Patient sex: M
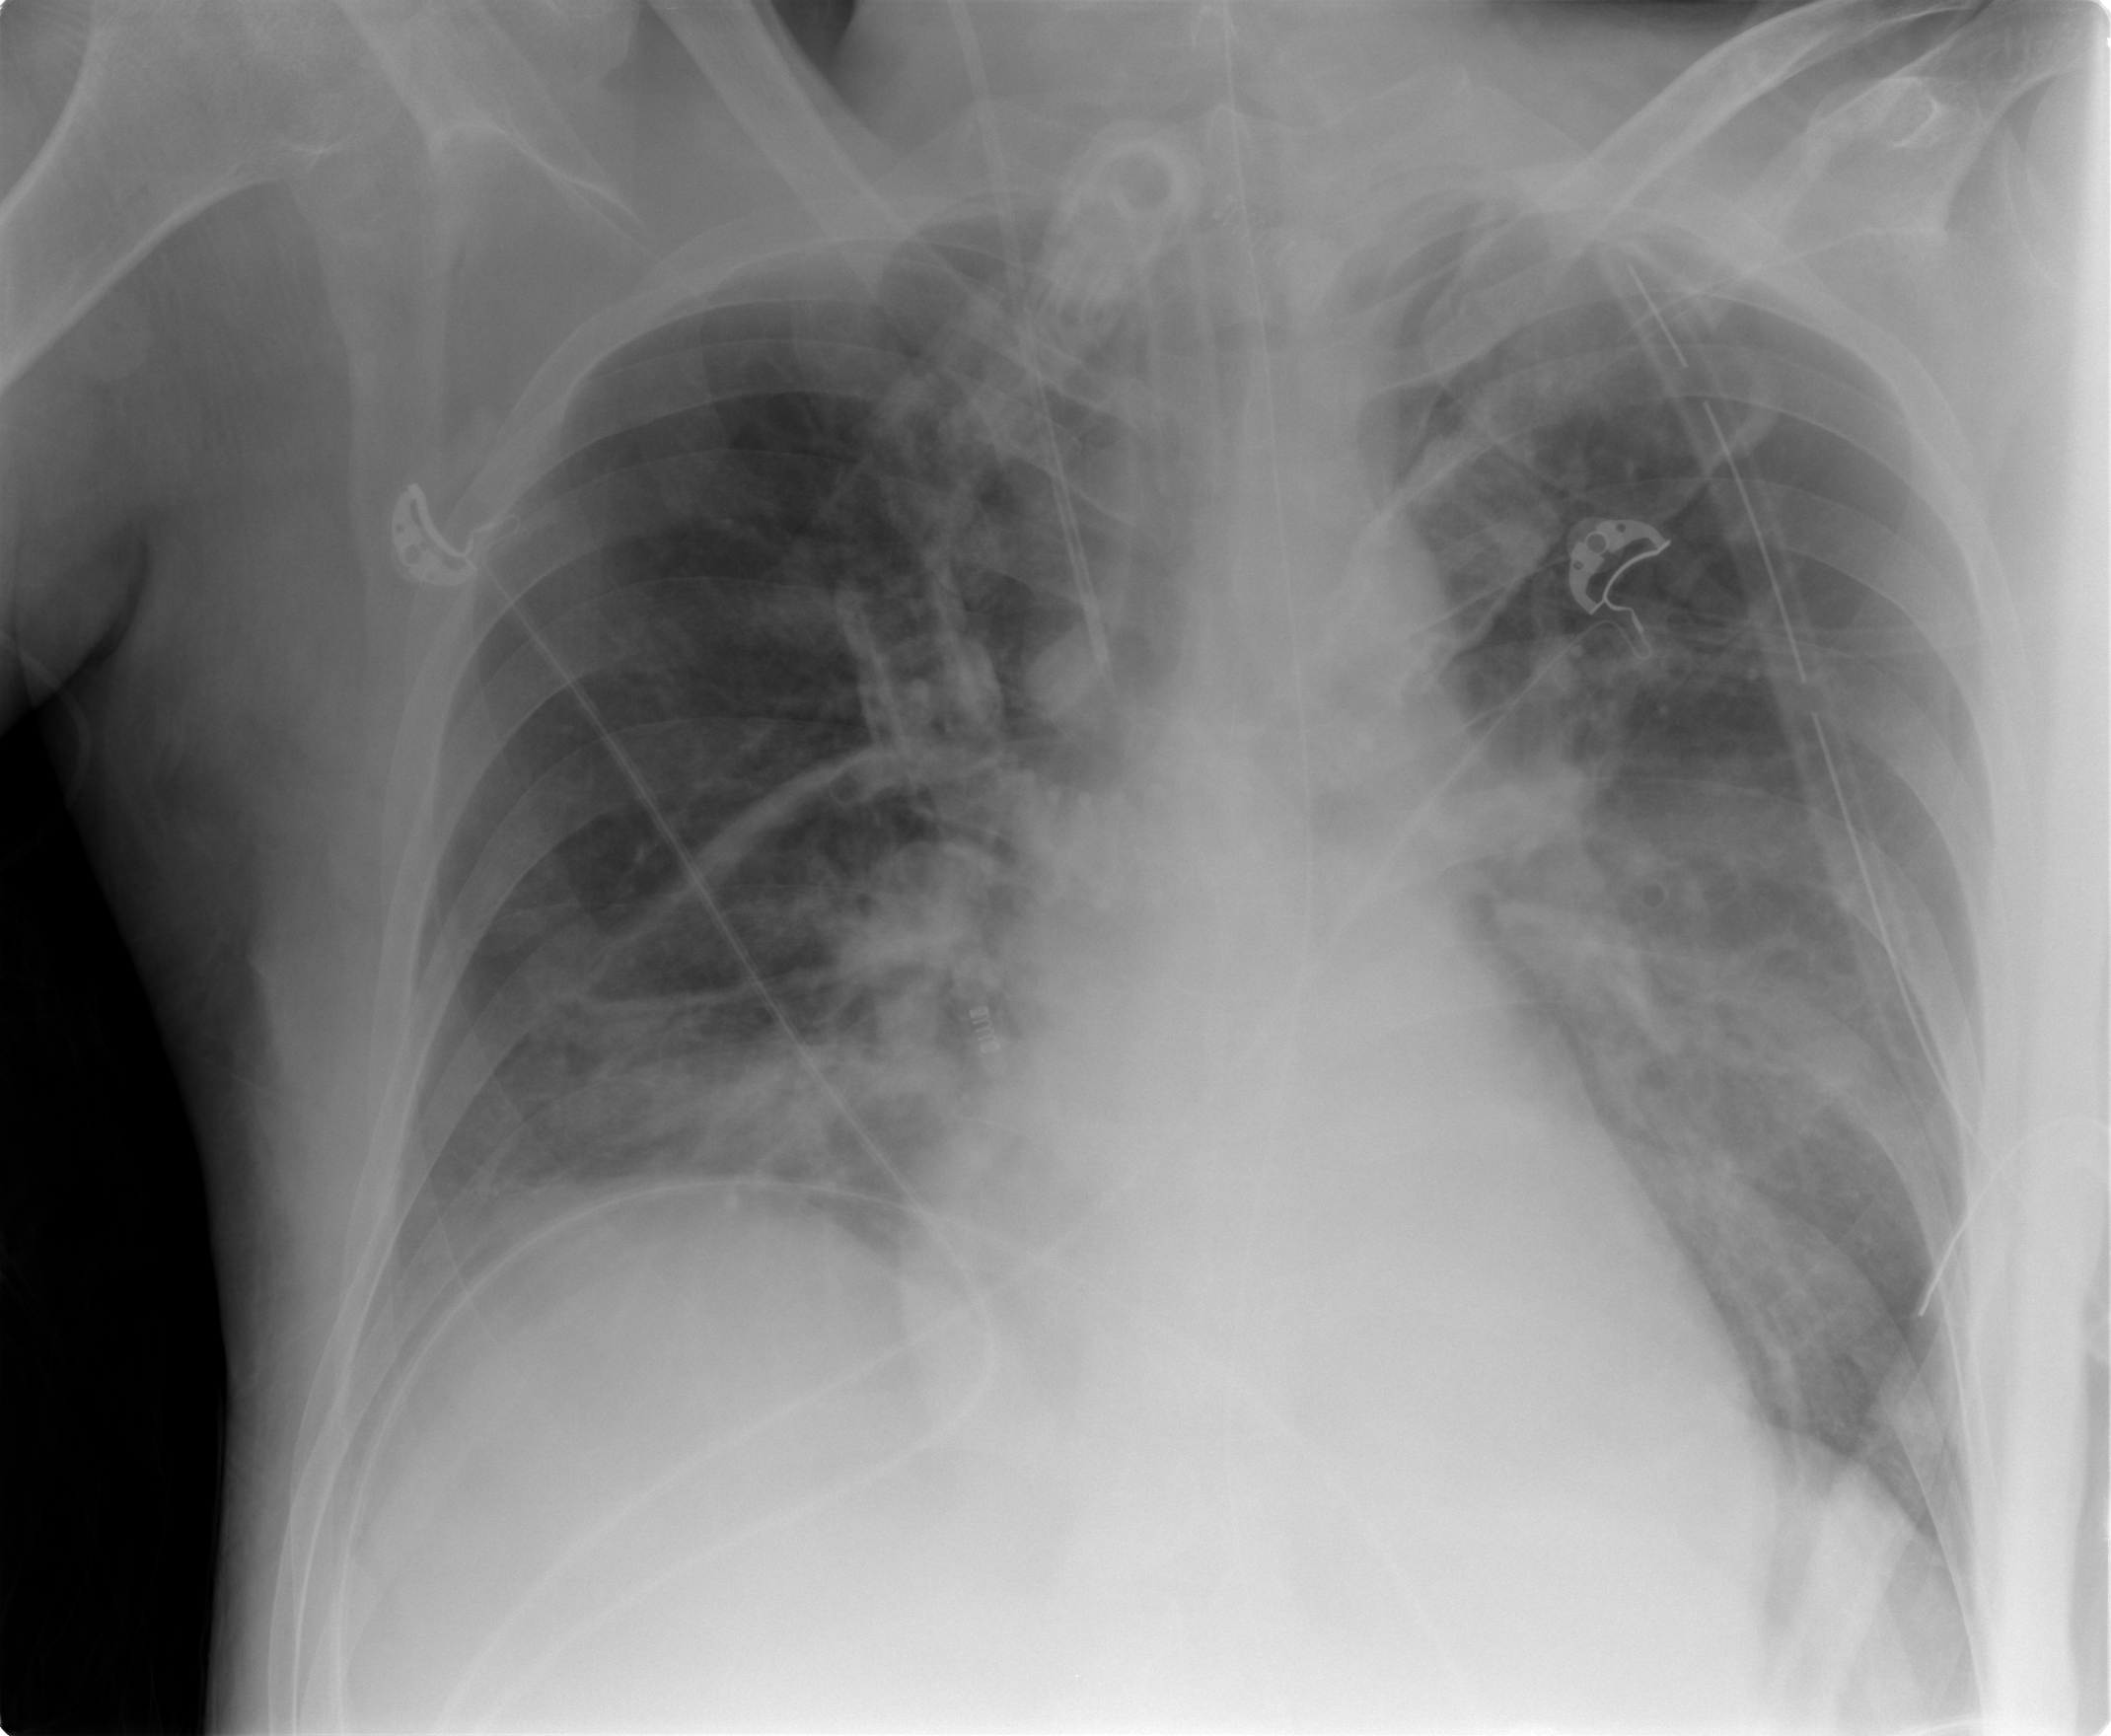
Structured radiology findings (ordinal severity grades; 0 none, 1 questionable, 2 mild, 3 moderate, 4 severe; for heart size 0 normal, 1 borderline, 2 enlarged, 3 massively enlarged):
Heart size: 1
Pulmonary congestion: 2
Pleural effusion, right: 2
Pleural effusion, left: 0
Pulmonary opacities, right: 2
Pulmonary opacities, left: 0
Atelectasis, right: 2
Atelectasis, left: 2